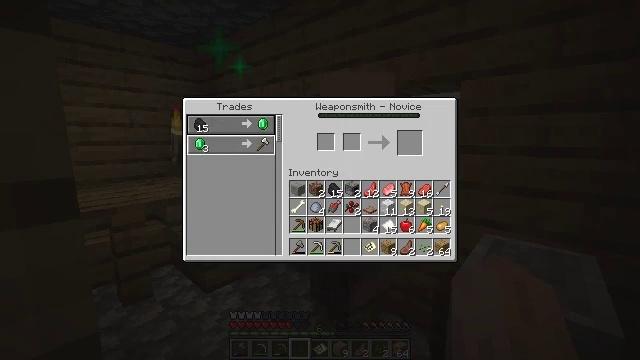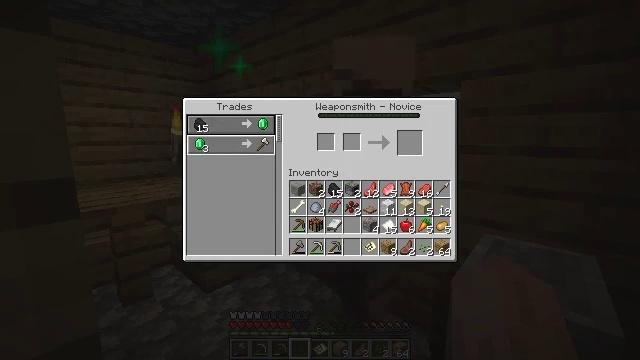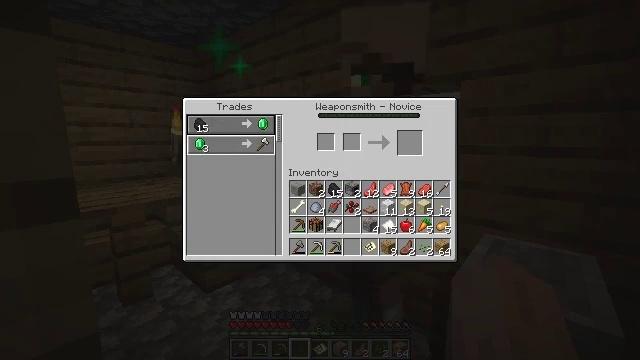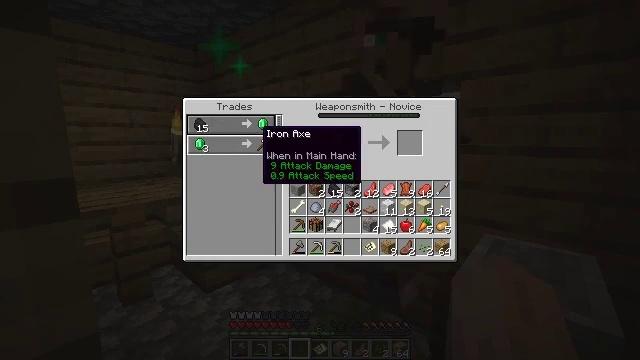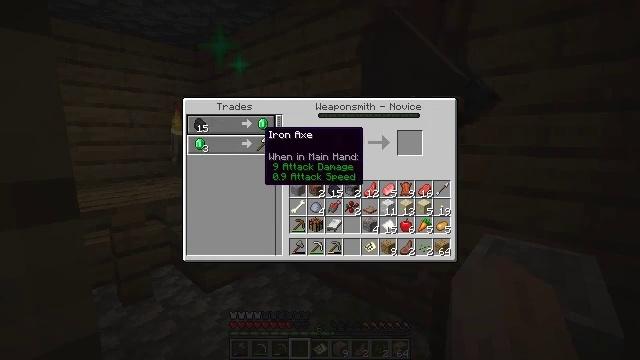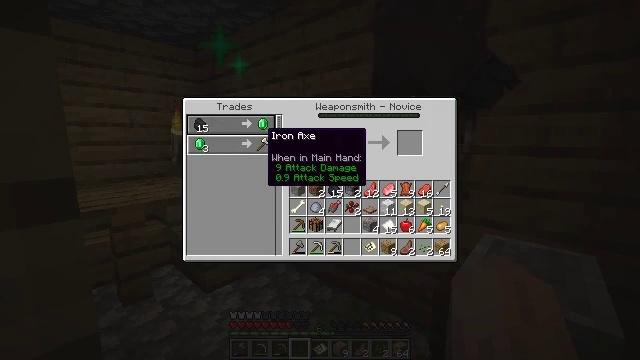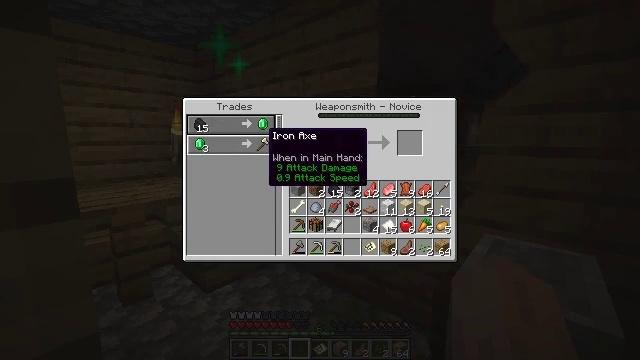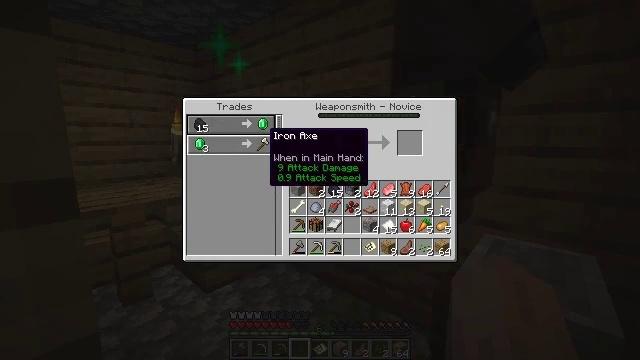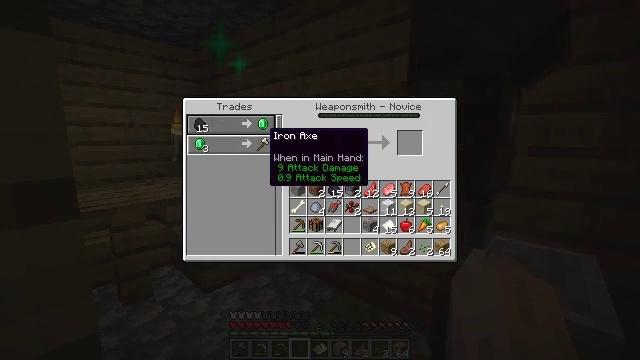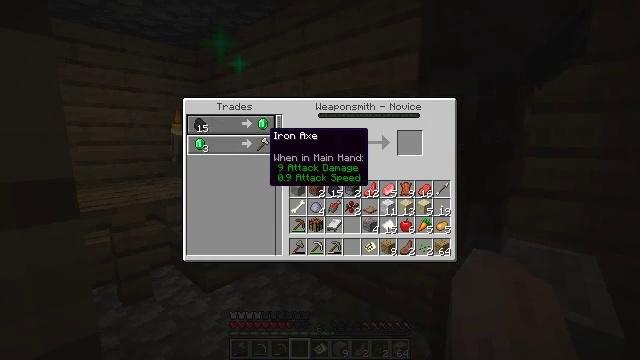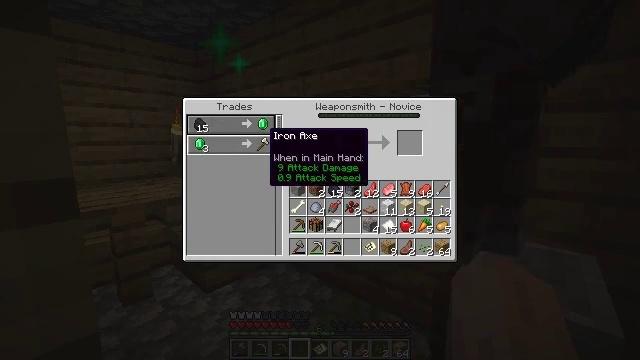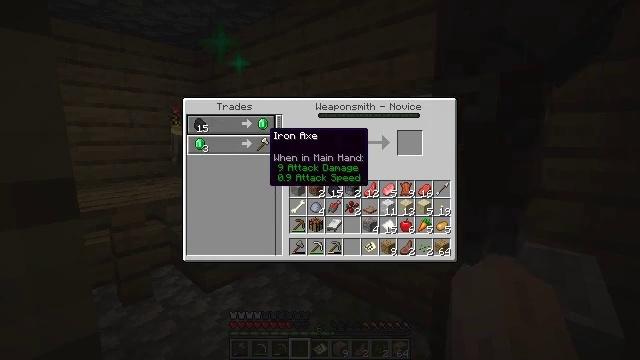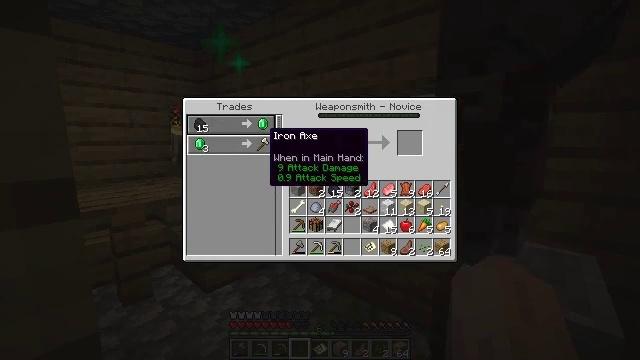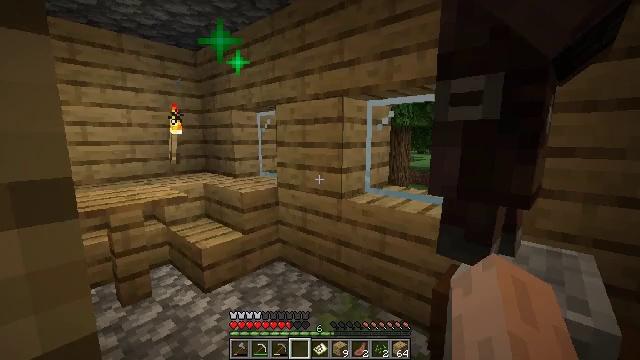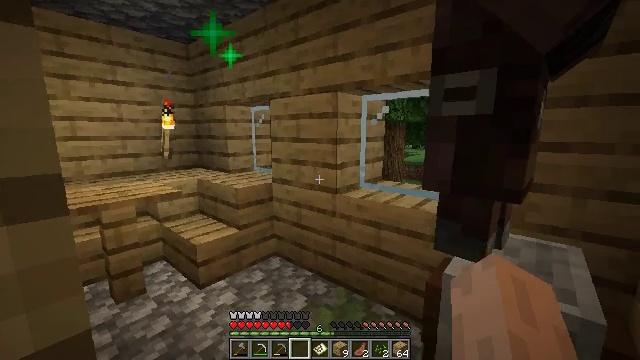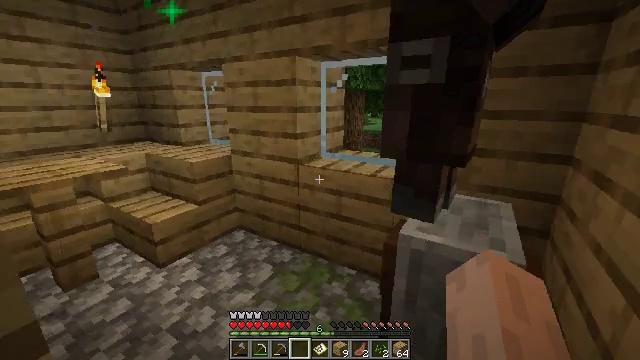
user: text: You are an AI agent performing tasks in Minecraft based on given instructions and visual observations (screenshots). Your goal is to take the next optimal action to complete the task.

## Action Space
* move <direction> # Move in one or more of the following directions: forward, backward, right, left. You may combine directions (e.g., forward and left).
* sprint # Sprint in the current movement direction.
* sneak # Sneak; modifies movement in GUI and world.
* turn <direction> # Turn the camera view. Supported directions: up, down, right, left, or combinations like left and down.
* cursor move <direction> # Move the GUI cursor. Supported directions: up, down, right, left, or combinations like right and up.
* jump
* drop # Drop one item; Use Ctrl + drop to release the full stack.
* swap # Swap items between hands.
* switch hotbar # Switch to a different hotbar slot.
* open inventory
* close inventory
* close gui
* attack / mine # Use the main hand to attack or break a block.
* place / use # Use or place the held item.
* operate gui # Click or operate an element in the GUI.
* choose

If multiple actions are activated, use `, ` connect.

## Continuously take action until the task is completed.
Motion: motion action
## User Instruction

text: Recycle the grindstone by mining it.
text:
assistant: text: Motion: no_op
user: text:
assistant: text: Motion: no_op
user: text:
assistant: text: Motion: no_op
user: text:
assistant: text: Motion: no_op
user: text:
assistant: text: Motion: no_op
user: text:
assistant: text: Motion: no_op
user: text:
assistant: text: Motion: no_op
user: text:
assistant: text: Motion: no_op
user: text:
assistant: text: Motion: no_op
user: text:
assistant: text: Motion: no_op
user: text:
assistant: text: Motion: no_op
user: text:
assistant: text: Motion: no_op
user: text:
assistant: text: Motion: no_op
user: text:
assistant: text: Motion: turn right and down, close gui
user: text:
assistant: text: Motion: turn right and down, open inventory
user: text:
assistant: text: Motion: turn right and down
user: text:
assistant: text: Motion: turn right and down
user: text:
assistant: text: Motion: no_op
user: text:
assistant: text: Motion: turn right
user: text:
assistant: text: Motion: turn right
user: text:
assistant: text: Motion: turn right
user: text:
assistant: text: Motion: no_op
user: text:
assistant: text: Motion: turn left and up
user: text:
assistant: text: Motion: turn left and up
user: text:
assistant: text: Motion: turn up
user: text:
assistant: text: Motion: turn right and up
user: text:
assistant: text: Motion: turn right and up, use / place
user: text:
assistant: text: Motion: use / place
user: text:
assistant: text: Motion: use / place
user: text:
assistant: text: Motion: no_op